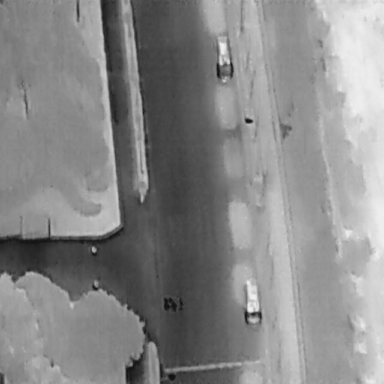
There are two Cars in the infrared image.